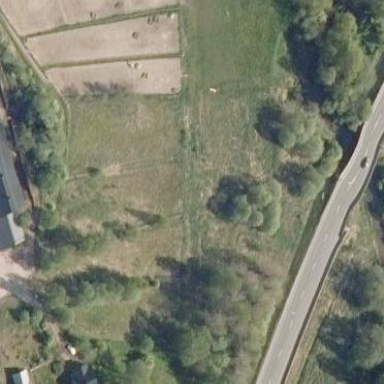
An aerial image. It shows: Meadow used as horse pasture.